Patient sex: F
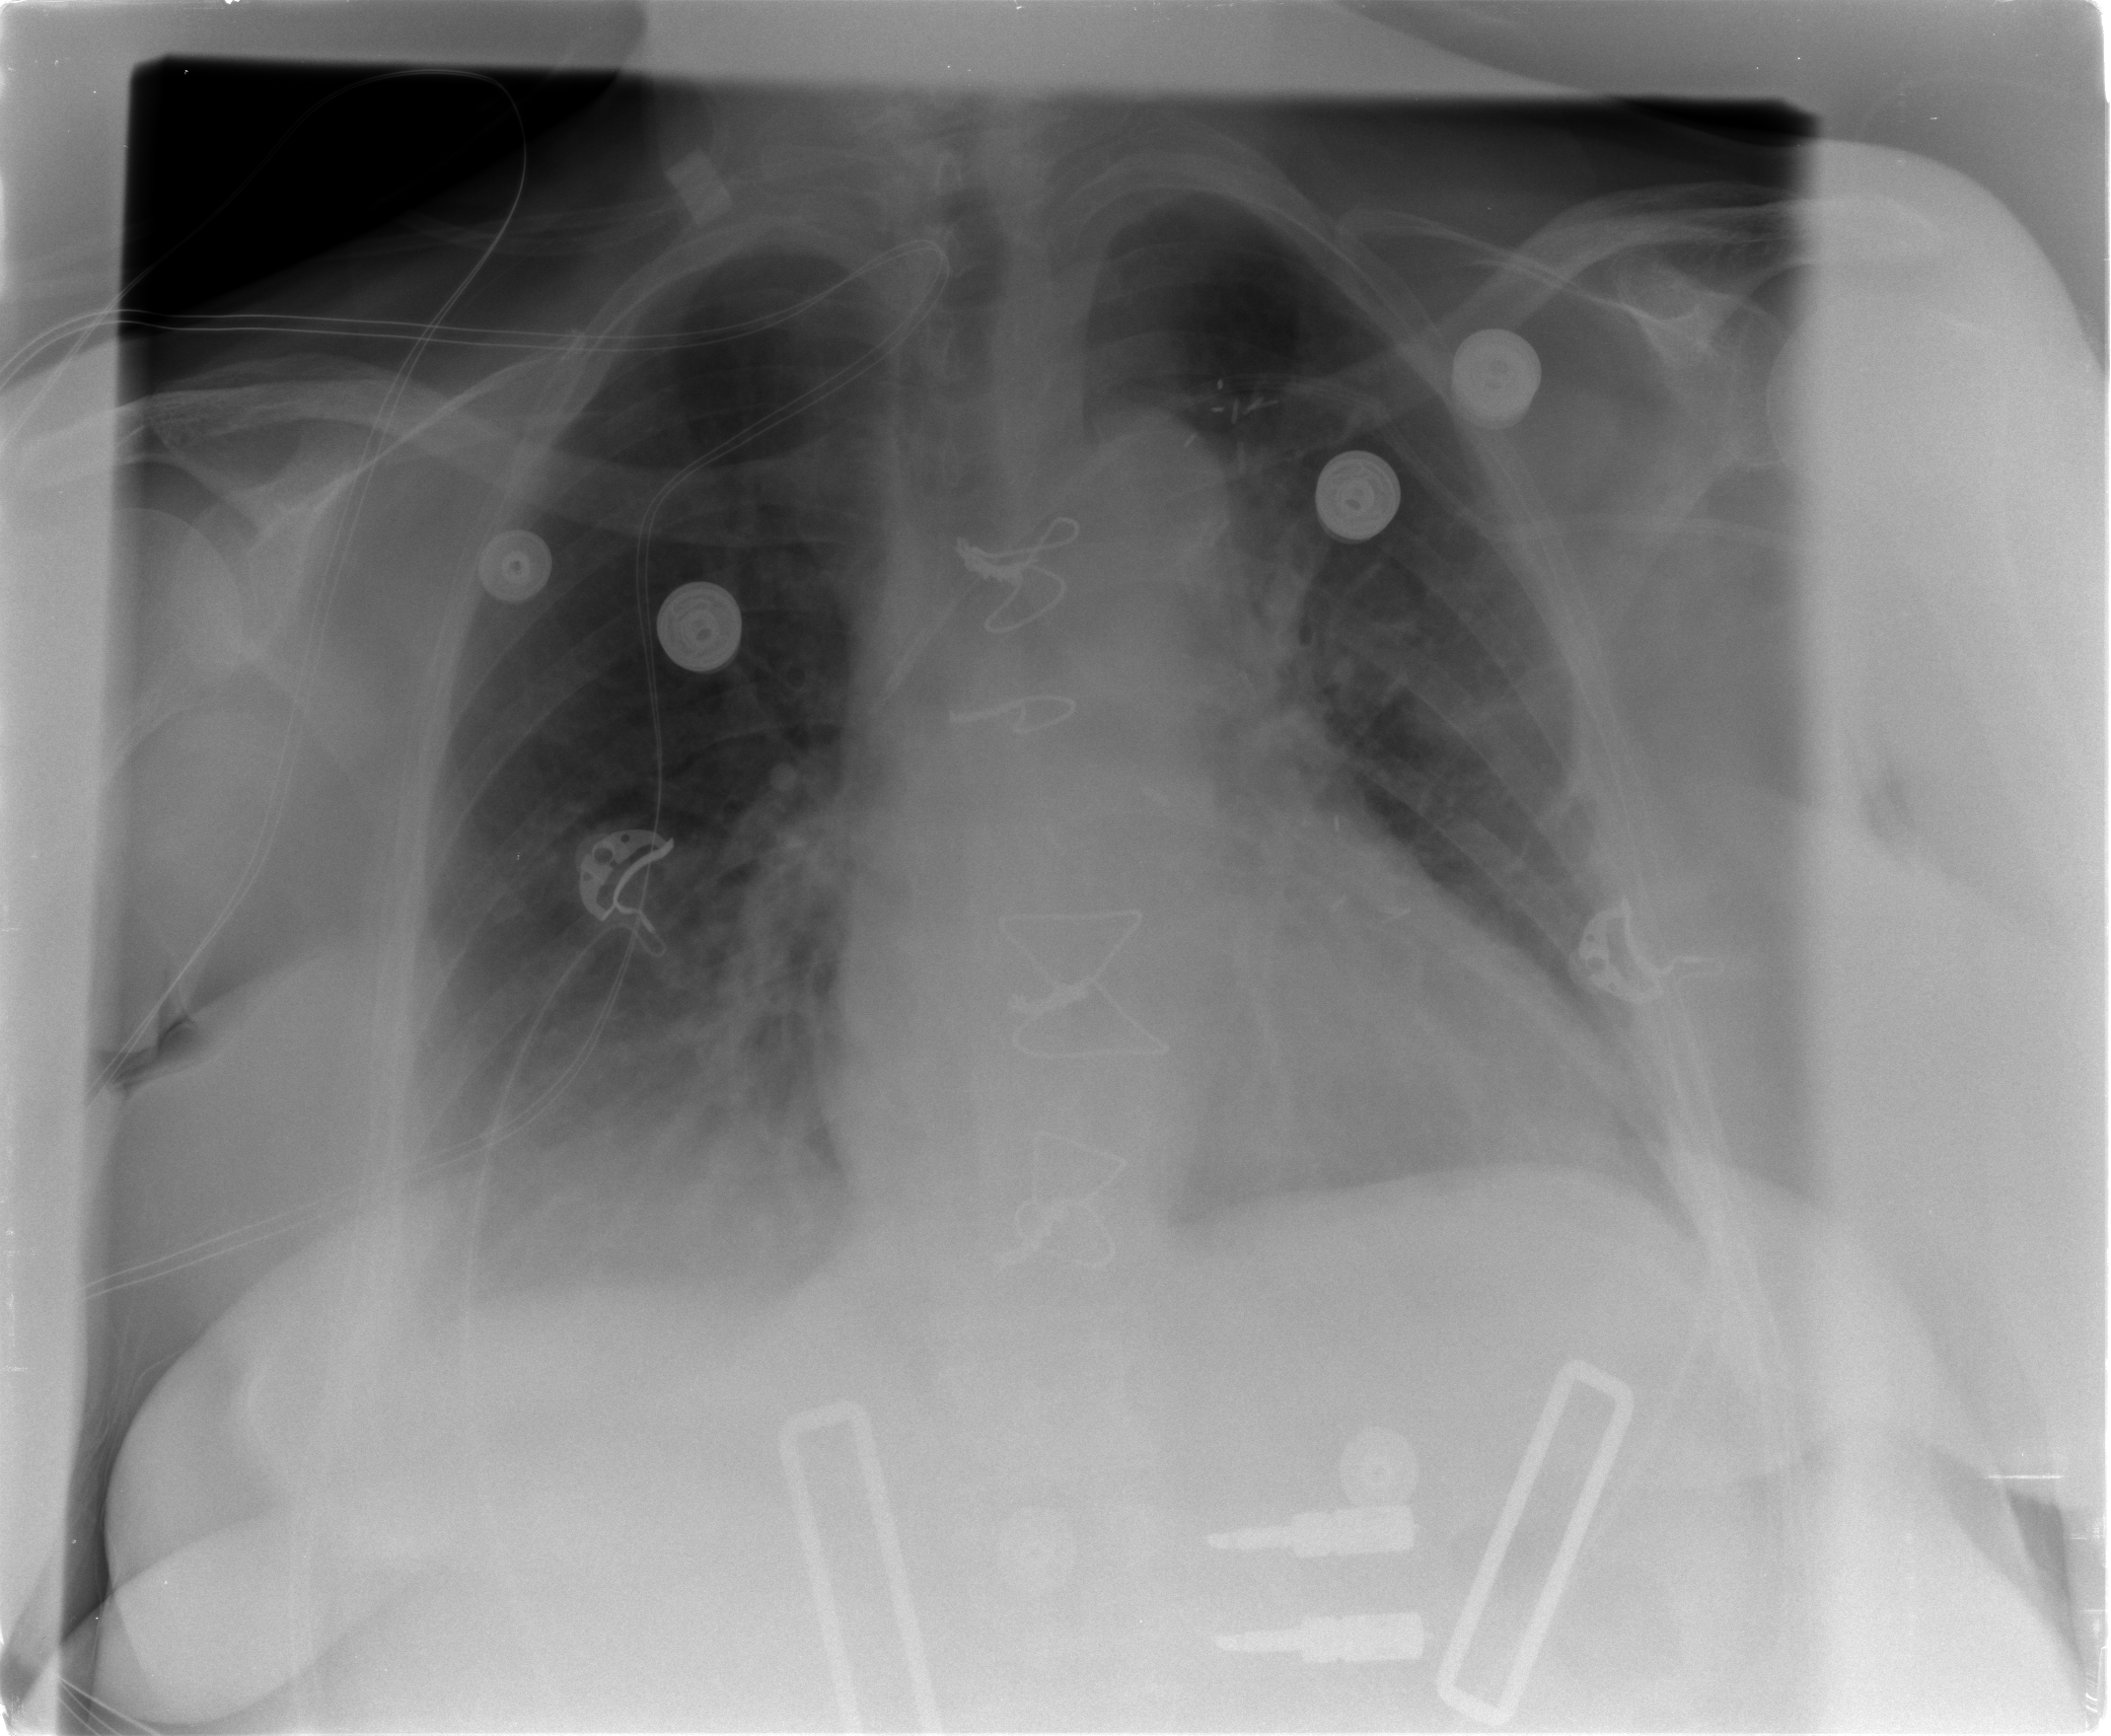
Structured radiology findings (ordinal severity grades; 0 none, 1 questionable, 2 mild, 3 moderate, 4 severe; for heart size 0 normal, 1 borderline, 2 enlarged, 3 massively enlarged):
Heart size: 0
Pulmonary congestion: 2
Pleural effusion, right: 2
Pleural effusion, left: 1
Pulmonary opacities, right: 0
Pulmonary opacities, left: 0
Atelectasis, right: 2
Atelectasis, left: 2